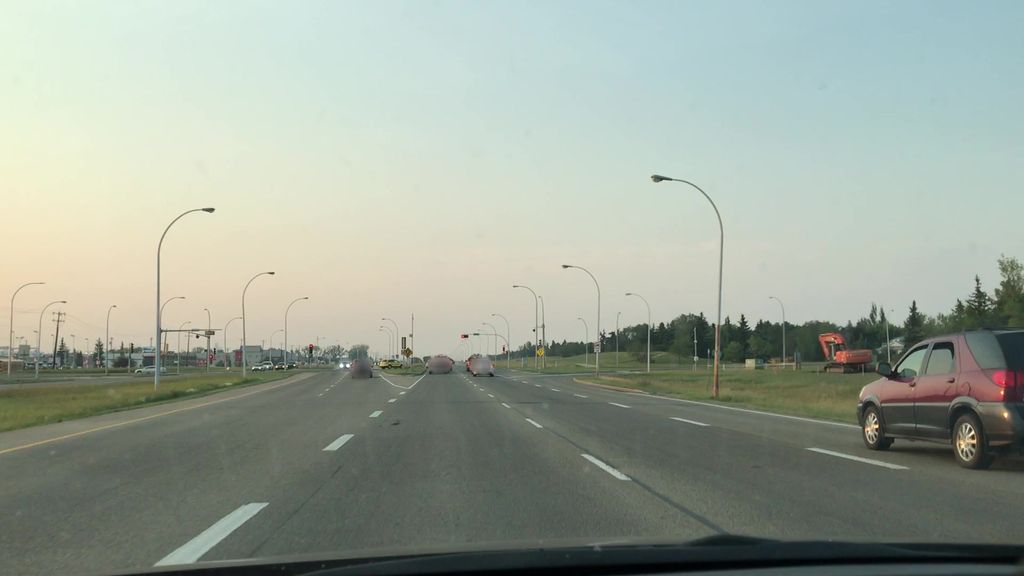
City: edmonton